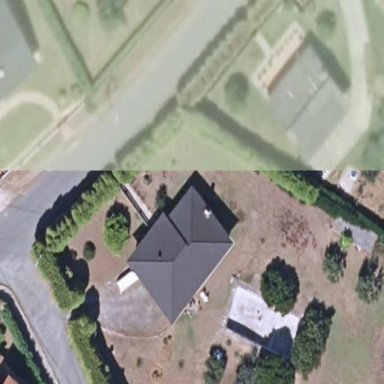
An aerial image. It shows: Simple house.